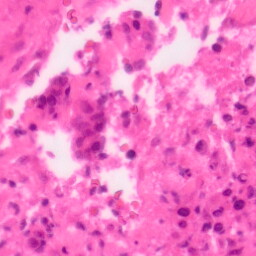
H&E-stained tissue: Colon